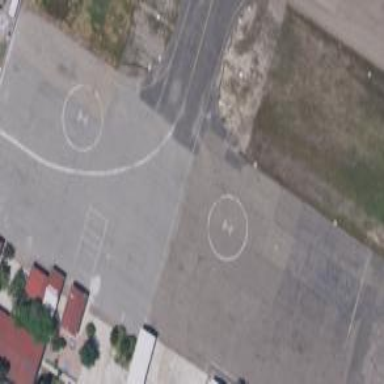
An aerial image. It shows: Image of helipad at airport.